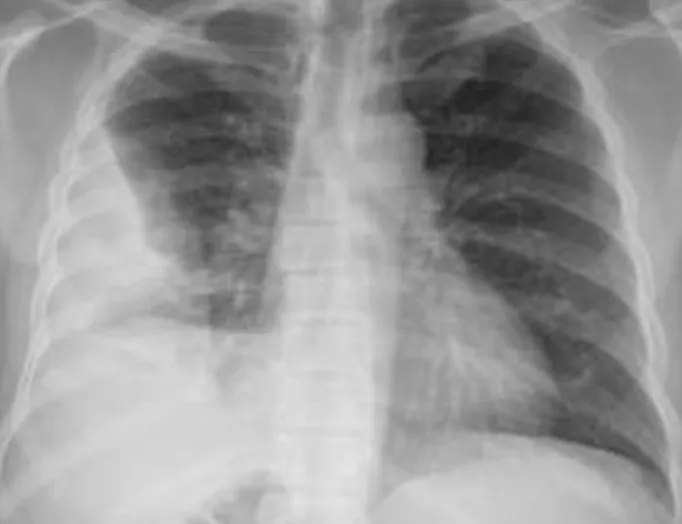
Chest X-ray showing right-sided moderate effusion with thickening.
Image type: radiology (x_ray)